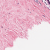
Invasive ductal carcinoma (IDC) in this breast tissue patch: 0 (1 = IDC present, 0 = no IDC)